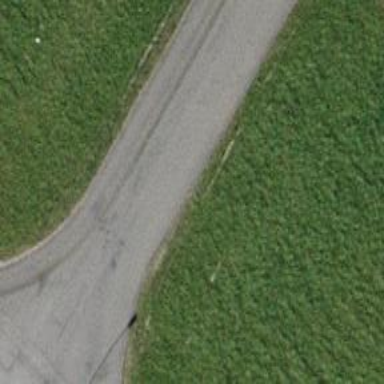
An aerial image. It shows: Residential road with asphalt surface and no sidewalks.